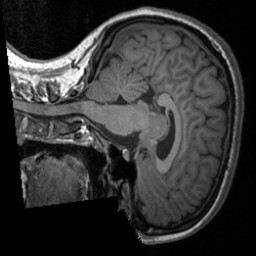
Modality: T1w
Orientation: sagittal
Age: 23
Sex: female
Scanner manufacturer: siemens
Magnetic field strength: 3 T
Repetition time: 1.9 s
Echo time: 0.00226 s